Here is the raw acceleration-versus-time signal recorded on a bearing housing. Diagnose the bearing from this image, choosing from: normal, inner_race, outer_race, ball.
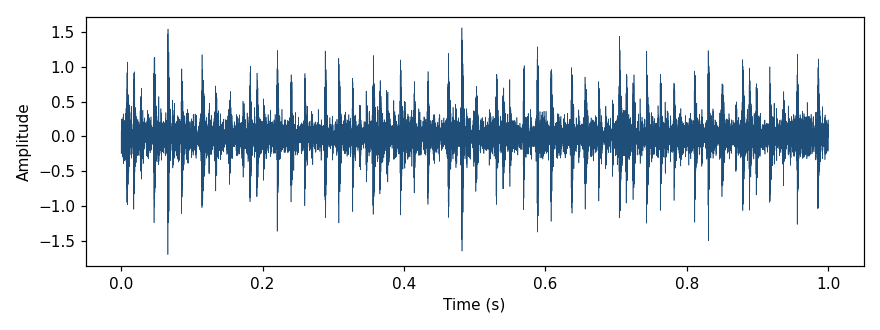
Answer: outer_race